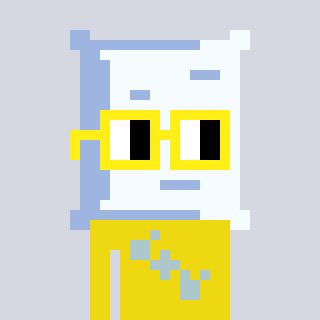
a pixel art character with square yellow glasses, a pillow-shaped head and a yellow-colored body on a cool background